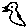
Label: bird